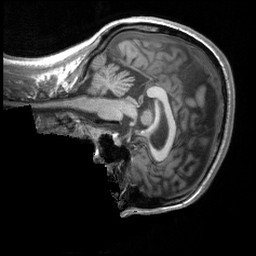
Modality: T1w
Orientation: sagittal
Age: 30
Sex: female
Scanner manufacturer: siemens
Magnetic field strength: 3 T
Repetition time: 1.9 s
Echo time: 0.00232 s